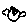
Label: bird